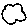
Label: cloud